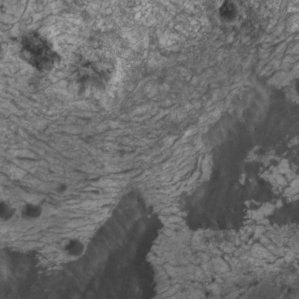
Label: non_frost